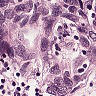
Metastatic tissue present: yes